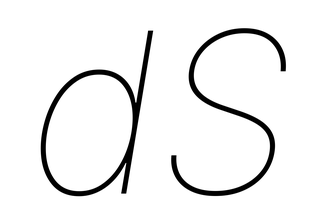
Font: Inter-Italic_Thin_Italic